Question: I am learning Qt5 using PyQt.
My goal is to create a UI with several goals (I will base my need on the screenshot below).
So here are my goals:
### My need
1. Add directories to a list of directories to be scanned (I know how to use QFileDialog.getExistingDirectory for that). For this I'd like to have a "+" button. When pressed the QFileDialog would open and a new row would be added.
2. Then I would scan the directory to look for files. It won't be my first implementation but I'd like to have a circular progress bar being displayed during the scan (at the place of the classic progress bar).
3. When the scan is done, the UI would display the number of files found during the scan. And the progress bar would be replaced by a tick mark icon (not shown on the screenshot...).
4. At the beginning of each row, I'd like to have a "-" button to delete the row.

### My goal is to learn
This is important, I know I am not the first one to have the idea of such a UI.
So I not looking for a third party lib on top of Qt.
My goal is to learn Qt5 (with PyQt) with this example.
But if its unrealistic, please tell me!
### My knowledge
- : I implemented some basic model view widgets to display , and I understand how to extend the idea to tables or trees.
In this case the number of rows in the table would be handled automatically.
- : I read that another methodology is the 'QDataWidgetMapper'. In this case, I would have to deal with creation of news rows by myself, and then I would map data onto them.
But it seems to be a hard and long job.
So finally could someone tell what is the best direction for that?
I am not looking for code, but since it takes a lots of time to learn new concepts, I'd like to learn and use the correct one before starting coding.
Thank you for your help :)!
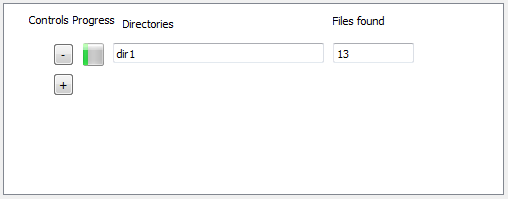
Answer: After so more searches, I found that I need to use the delegate methodology.
In Qt5 it's 'QStyledItemDelegate' and in Qt4 it's 'QItemDelegate'.
I could find a nice tutorial at the moment, but I started coded it.